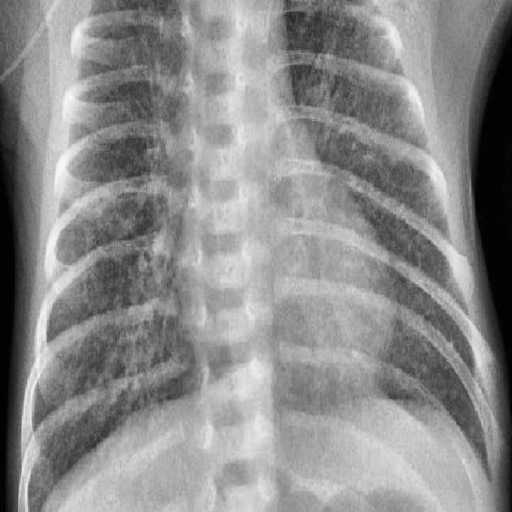
Finding: PNEUMONIA